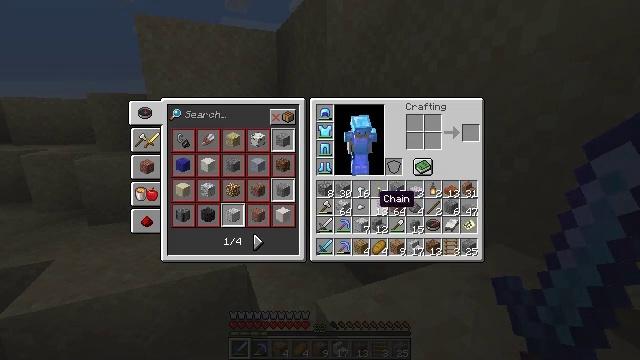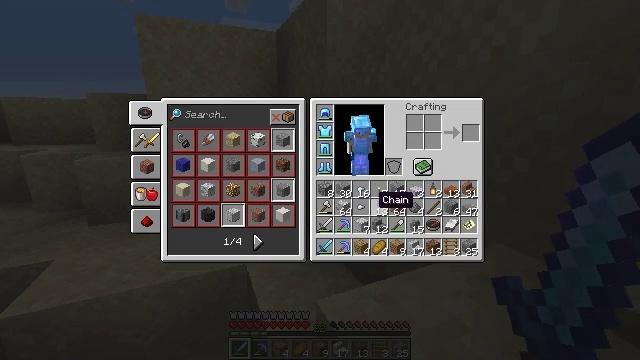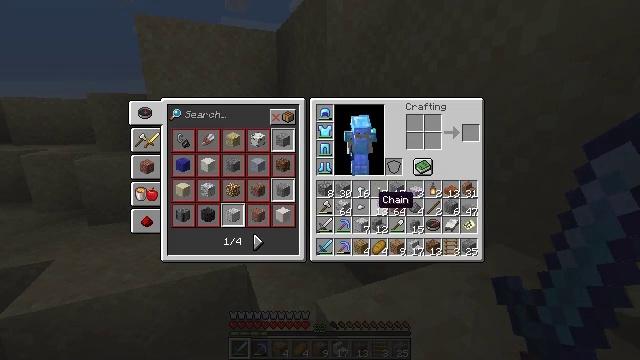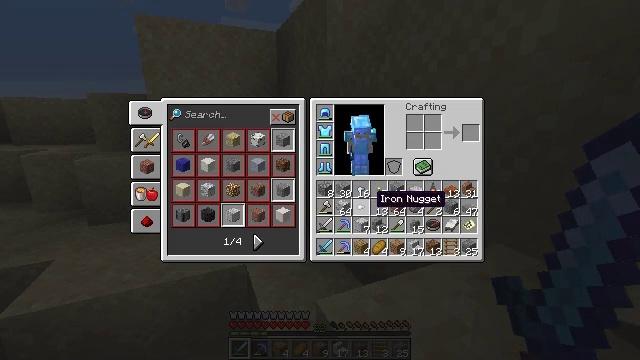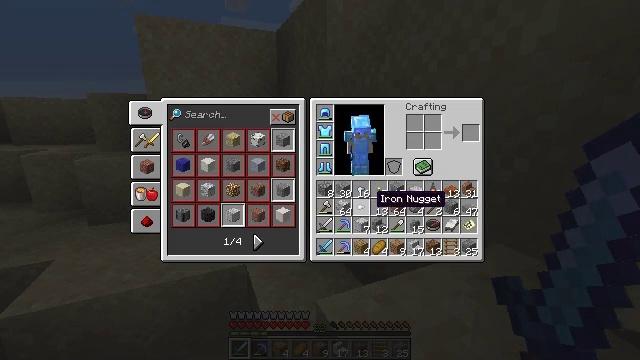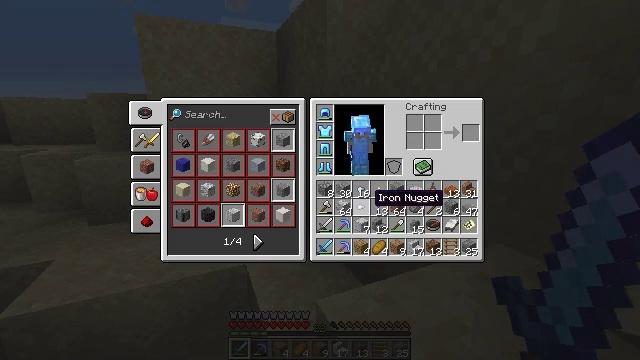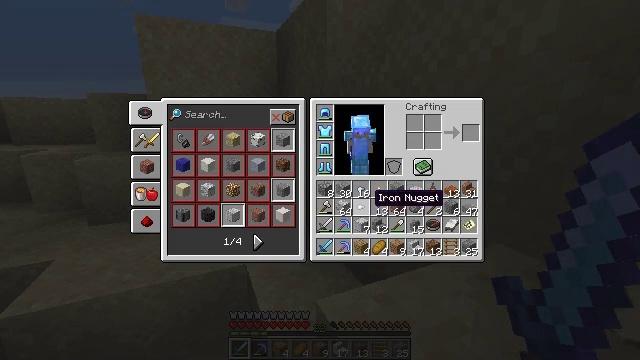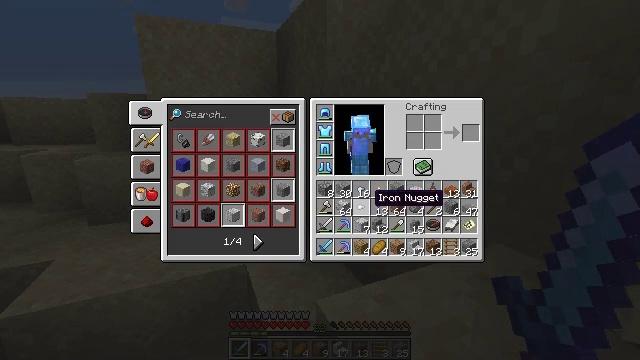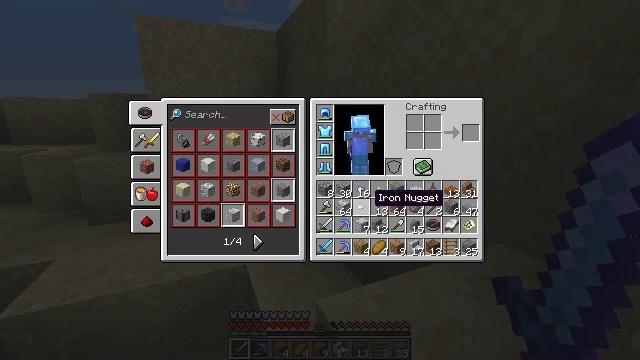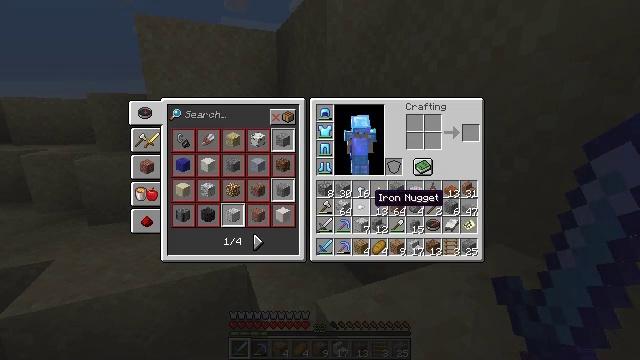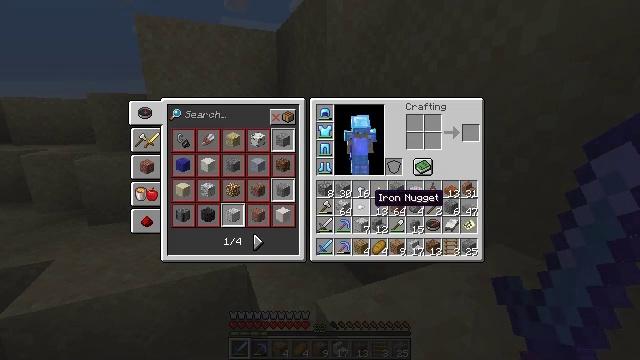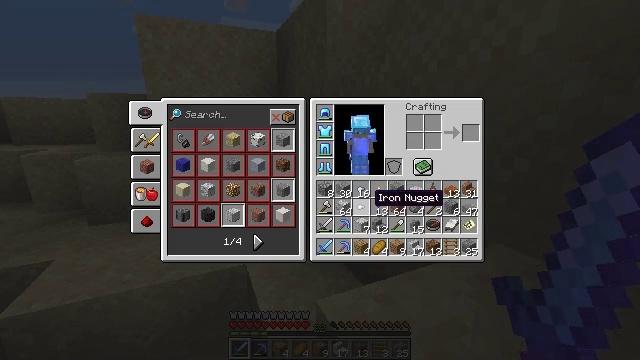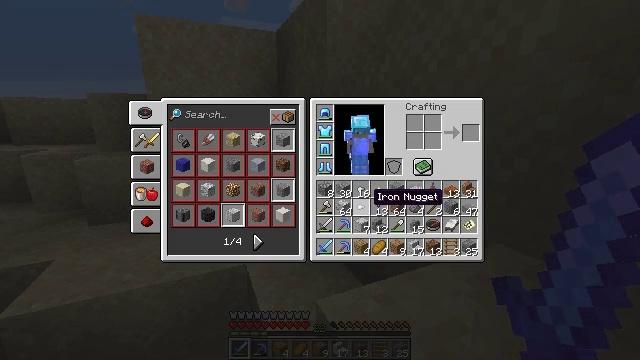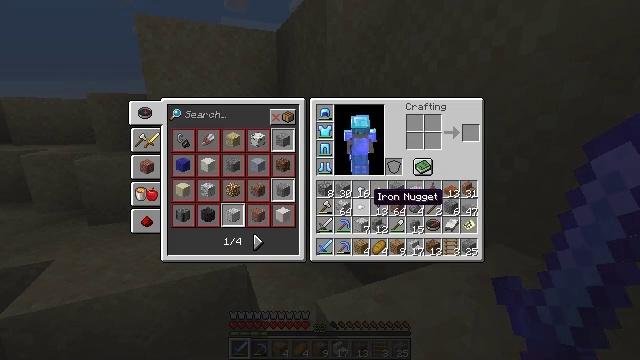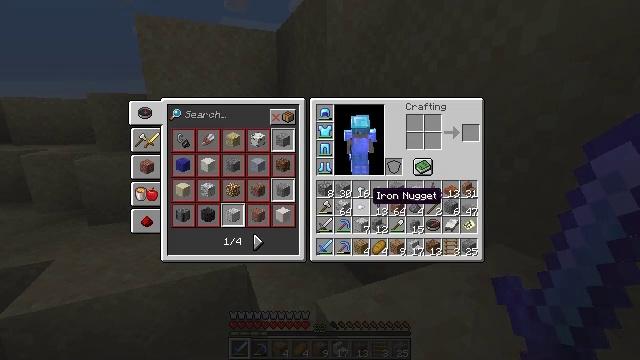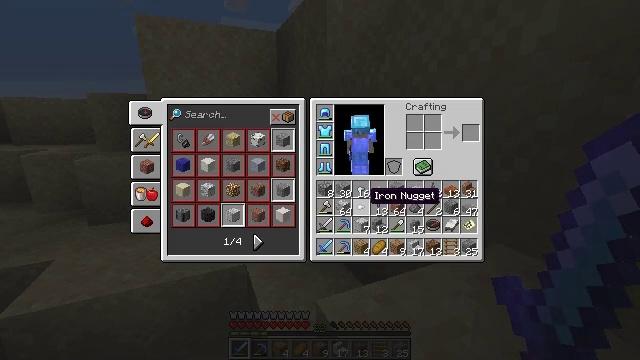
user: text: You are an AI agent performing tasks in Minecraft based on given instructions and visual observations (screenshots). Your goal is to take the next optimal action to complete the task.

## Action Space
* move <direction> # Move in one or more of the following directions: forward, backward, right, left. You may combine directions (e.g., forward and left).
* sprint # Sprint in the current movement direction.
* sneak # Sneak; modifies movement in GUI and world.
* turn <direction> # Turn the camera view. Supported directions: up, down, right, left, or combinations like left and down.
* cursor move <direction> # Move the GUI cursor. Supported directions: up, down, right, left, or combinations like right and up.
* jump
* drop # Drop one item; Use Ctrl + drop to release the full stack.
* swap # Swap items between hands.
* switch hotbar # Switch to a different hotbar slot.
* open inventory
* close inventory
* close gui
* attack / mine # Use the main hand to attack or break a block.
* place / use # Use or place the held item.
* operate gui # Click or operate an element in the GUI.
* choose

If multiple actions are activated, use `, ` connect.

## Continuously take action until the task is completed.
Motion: motion action
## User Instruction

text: Remove an iron nugget from the inventory.
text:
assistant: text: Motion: no_op
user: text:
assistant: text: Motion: no_op
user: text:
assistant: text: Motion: no_op
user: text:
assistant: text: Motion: no_op
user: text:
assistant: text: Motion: no_op
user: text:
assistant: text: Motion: no_op
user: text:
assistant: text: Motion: no_op
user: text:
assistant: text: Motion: no_op
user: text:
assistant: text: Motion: no_op
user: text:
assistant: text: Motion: no_op
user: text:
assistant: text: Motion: no_op
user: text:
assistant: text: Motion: no_op
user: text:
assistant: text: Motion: no_op
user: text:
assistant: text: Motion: no_op
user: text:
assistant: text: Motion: no_op
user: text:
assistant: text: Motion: no_op
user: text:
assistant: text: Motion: no_op
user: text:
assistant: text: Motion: no_op
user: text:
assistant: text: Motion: no_op
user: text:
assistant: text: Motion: no_op
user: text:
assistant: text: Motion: no_op
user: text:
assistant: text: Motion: no_op
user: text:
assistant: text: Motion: no_op
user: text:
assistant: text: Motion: no_op
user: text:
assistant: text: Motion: no_op
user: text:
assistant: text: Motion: no_op
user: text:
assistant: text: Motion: no_op
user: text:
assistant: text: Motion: no_op
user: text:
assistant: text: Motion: no_op
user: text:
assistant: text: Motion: no_op